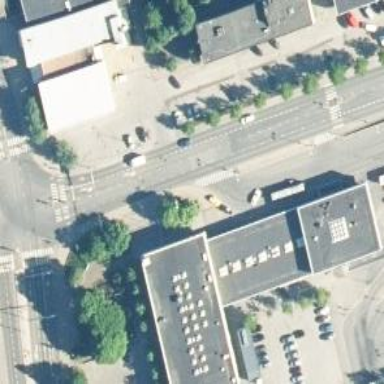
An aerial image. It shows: Transportation building.